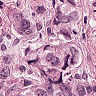
Metastatic tissue present: yes